Field crop: tomato
Growth stage: 2
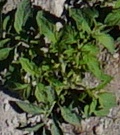
Species: tomato